Question: I am trying to implement Error Reporting and Recovery in JavaCC grammar as given in
<URL>
After mentioning the code;
'''
void Stm() :
{}
{
try {
(
IfStm()
|
WhileStm()
)
catch (ParseException e) {
error_skipto(SEMICOLON);
}
}
void error_skipto(int kind) {
ParseException e = generateParseException(); // generate the exception object.
System.out.println(e.toString()); // print the error message
Token t;
do {
t = getNextToken();
} while (t.kind != kind);
// The above loop consumes tokens all the way up to a token of
// "kind". We use a do-while loop rather than a while because the
// current token is the one immediately before the erroneous token
// (in our case the token immediately before what should have been
// "if"/"while".
}
'''
The file was not able to parse by JavaCC showing error at 'try' word and at the line
'''
'void error_skipto(int kind)' .
'''
What is the correct way to do this?
Thanks in advance
'''
This is the error that is coming
'''

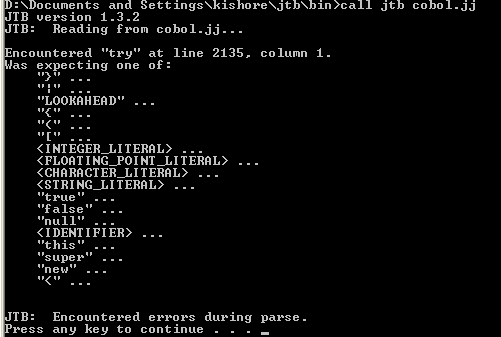
Answer: Apparently you are not using JavaCC, but JTB 1.3.2.
JTB presumably has its own parser for .jj grammar files, and it might be the case that JTB does not support try-catch as shown. In that case, using JavaCC on the same input should give you a different result.